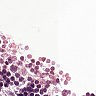
Metastatic tissue present: no